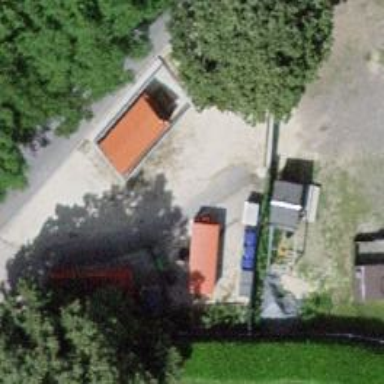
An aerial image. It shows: Recycling container in the area designated for recycling.